Question: Count the number of objects in the diagram.
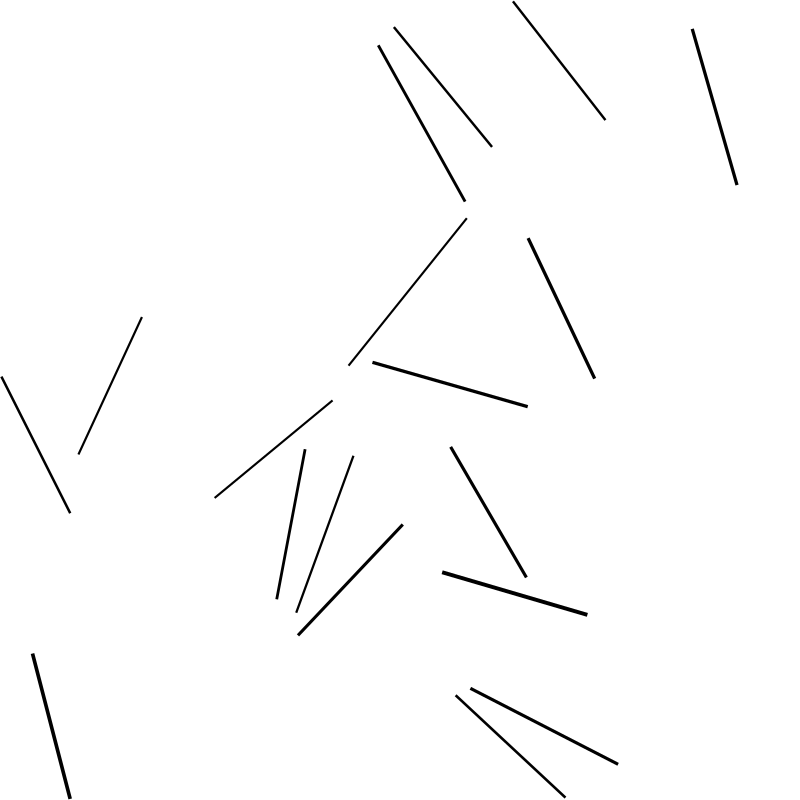
Answer: 18